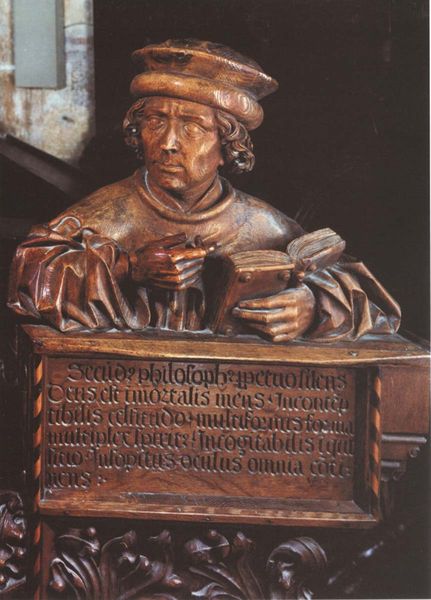
Titel: Chorgestühl
Künstler: Michel Erhart
Standort: Ulm, Münster (EU - D - BW)
Schlagwörter: blätter, dunkel, hand, kopf, mann, fenster, finger, holz, hut, mütze, augen, falten, gesicht, hände, portrait, kirche, haare, locken, renaissance, ranken, skulptur, statue, schrift, gestühl, inschrift, büste, lesen, plastik, foto, philosoph, buch, text, pult, schnitzerei, photo, seiten, kanzel, grab, mittelalter, gelehrter, deuten, geschnitzt, bildhauer, latein, ikonographie, apostel, kolumbus, schitzerei, stehpult, barret, scaliger, sakrale kunst